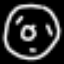
Label: donut